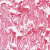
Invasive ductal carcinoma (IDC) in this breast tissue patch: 0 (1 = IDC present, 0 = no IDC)